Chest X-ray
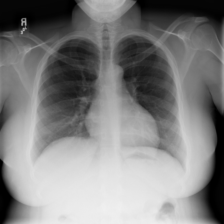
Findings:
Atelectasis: negative
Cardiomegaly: negative
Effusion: negative
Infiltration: negative
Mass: negative
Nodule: negative
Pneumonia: negative
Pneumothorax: negative
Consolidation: negative
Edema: negative
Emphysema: negative
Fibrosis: negative
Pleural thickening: negative
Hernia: negative